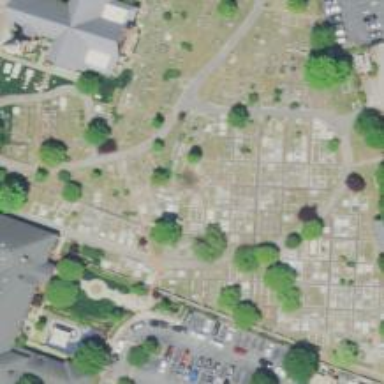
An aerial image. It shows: Grave yard.